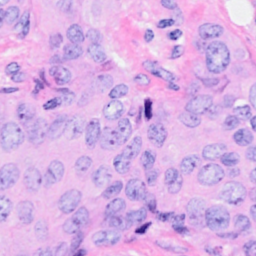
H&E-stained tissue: Breast